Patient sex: F
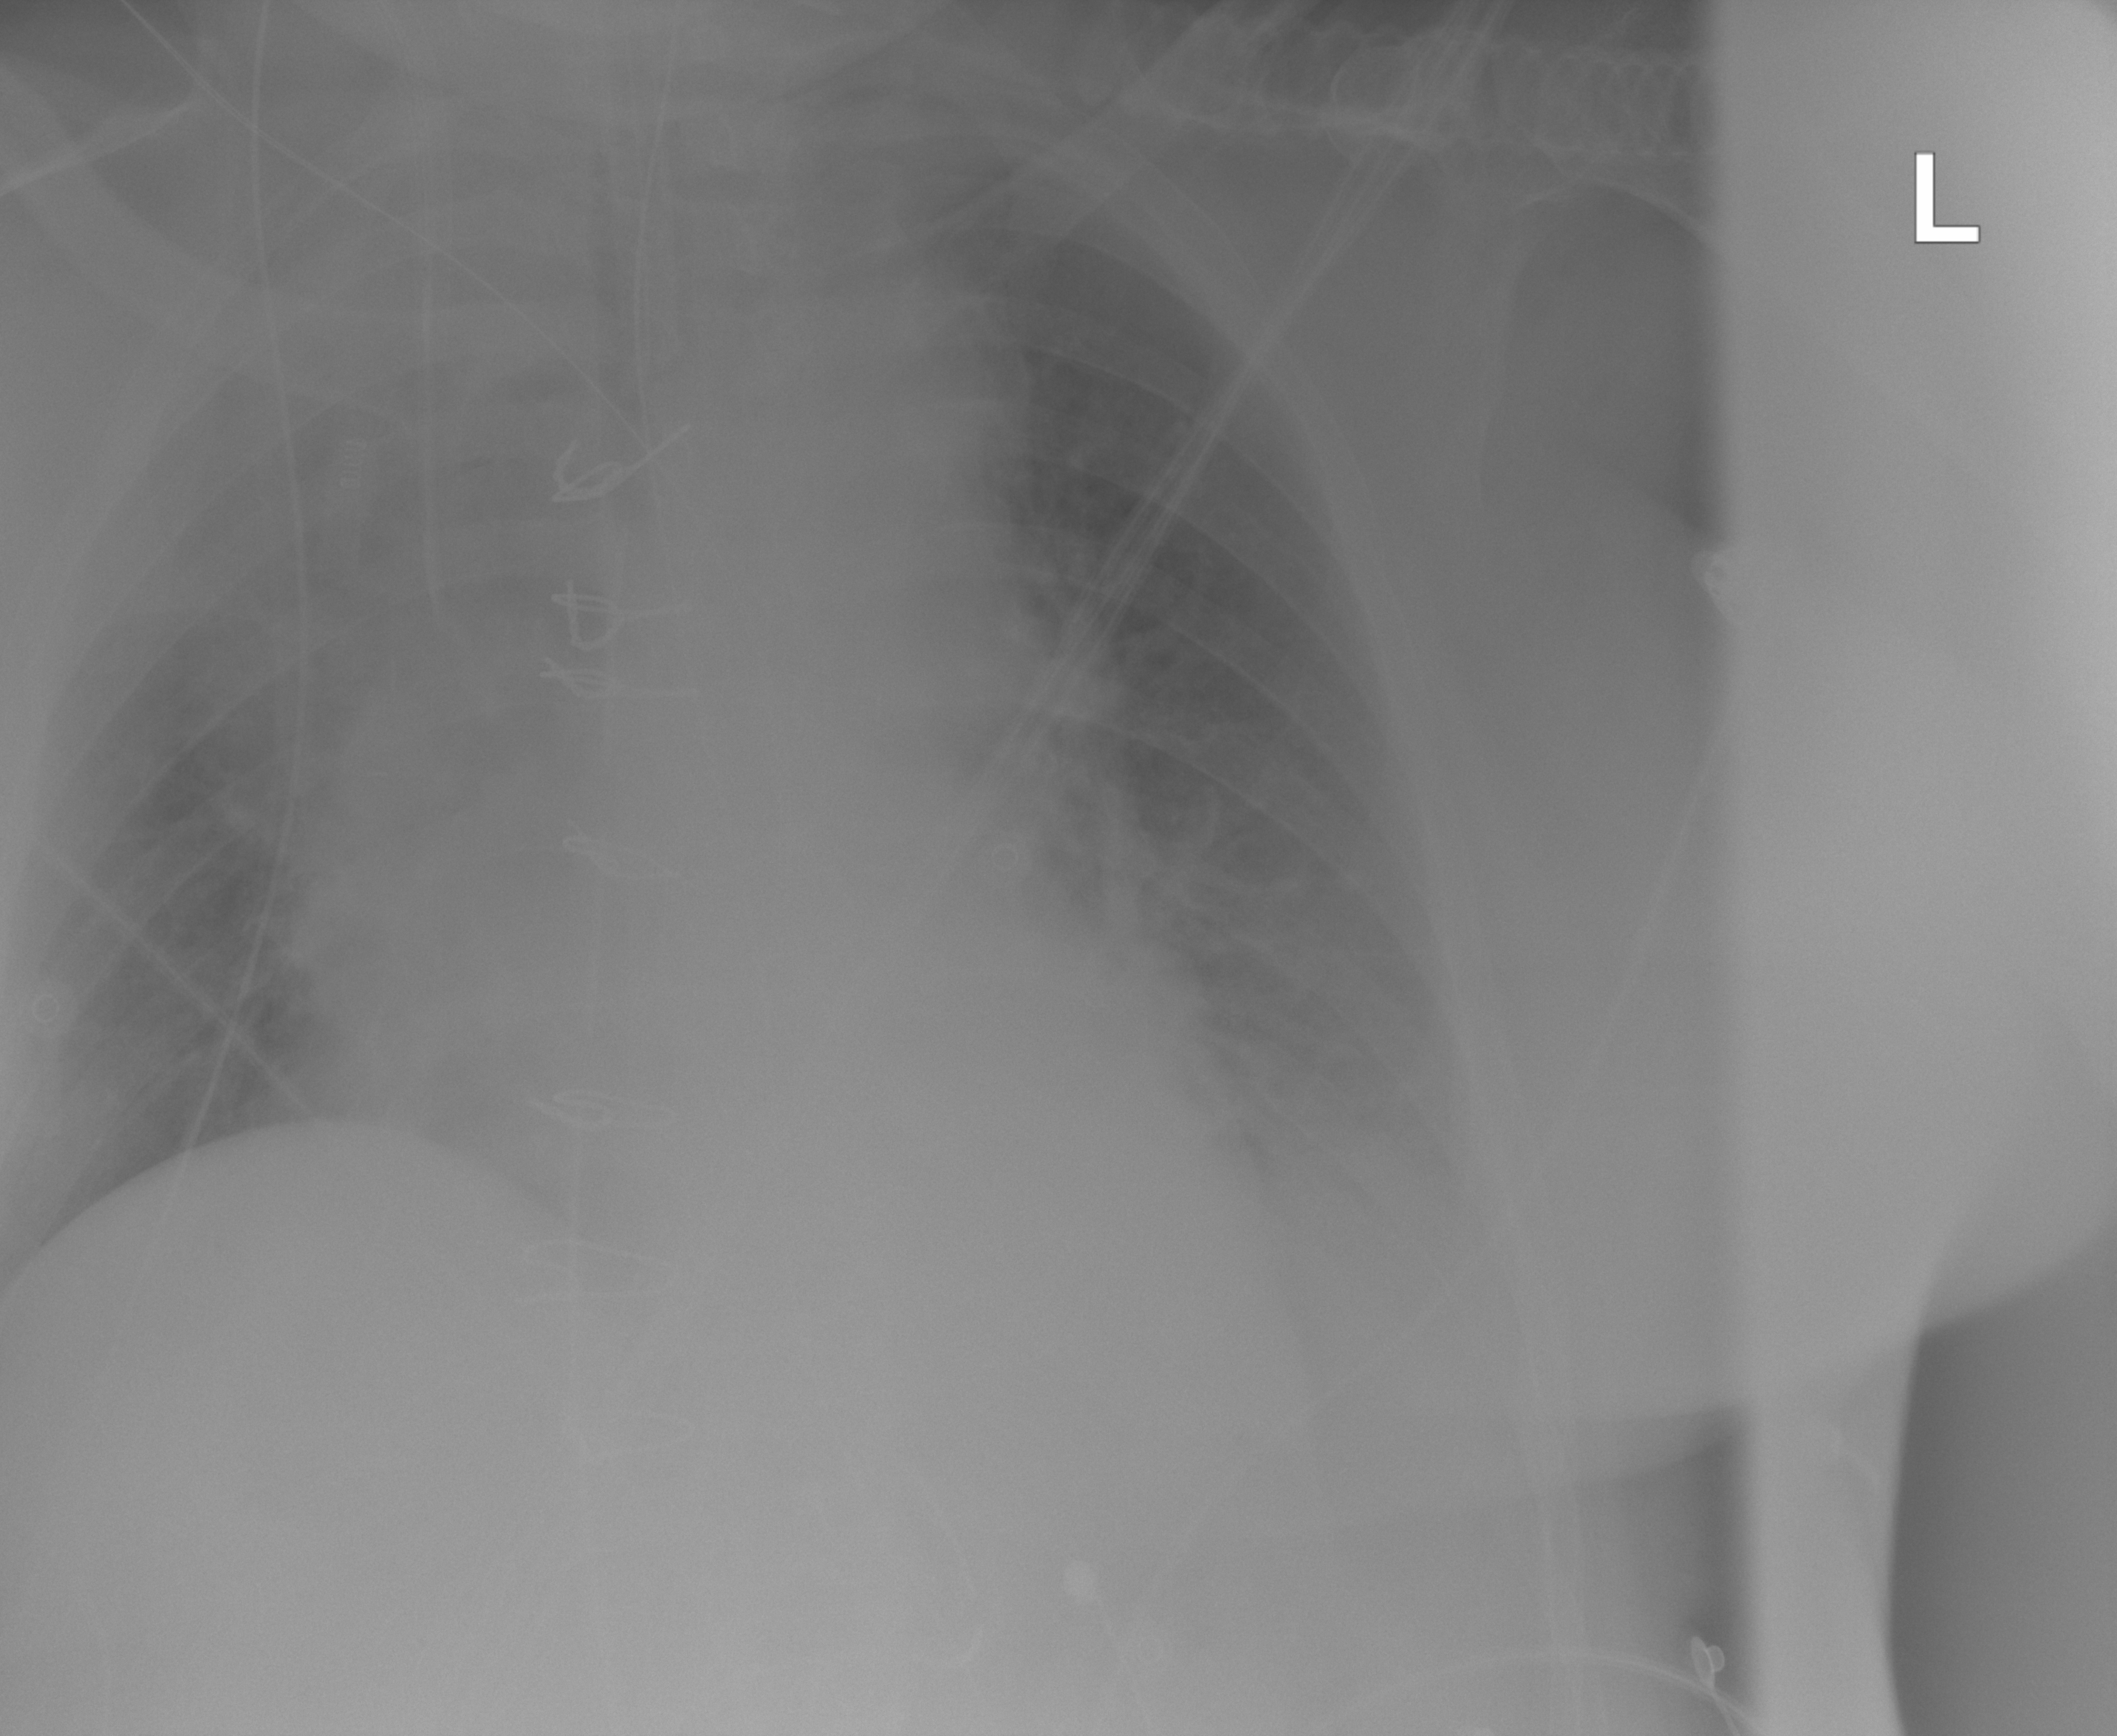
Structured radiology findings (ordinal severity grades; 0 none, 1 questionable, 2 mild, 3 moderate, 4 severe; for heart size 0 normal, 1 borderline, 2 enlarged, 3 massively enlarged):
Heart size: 2
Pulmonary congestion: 0
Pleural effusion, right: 0
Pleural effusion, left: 2
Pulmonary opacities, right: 0
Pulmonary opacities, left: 0
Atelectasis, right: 0
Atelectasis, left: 0